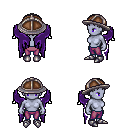
a pixel art fantasy rpg character, female body template, dark elf, purple skin, purple wings, magenta pants, gray plain hairstyle, chain helm, metal boots, four views (front, back, left, right), 2x2 character sprite sheet, small pixel art, hard edges, no anti-aliasing